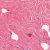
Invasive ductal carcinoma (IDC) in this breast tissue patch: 0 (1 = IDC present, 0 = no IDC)